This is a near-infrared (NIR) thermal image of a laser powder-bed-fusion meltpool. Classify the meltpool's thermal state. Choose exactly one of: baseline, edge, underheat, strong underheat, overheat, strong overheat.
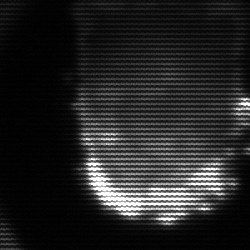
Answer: baseline